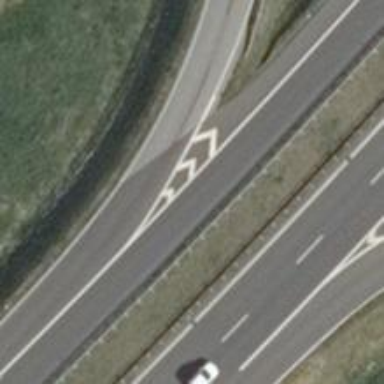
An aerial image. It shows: This is trunk highway with motorroad.